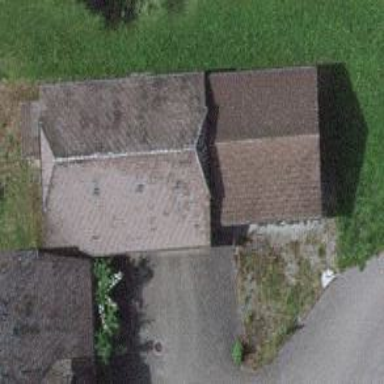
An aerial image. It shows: Garage building.